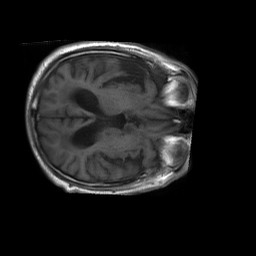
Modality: T1w
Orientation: axial
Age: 87
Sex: male
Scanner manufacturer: philips
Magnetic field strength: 1.5 T
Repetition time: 0.375 s
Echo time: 0.011 s